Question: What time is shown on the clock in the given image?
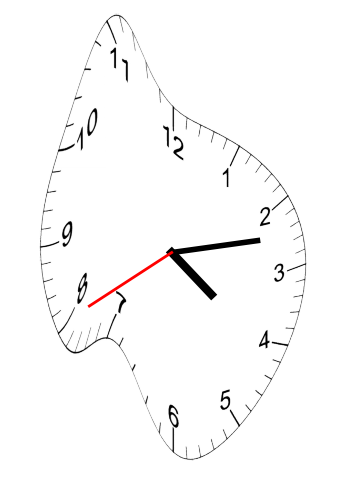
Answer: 04:12:40